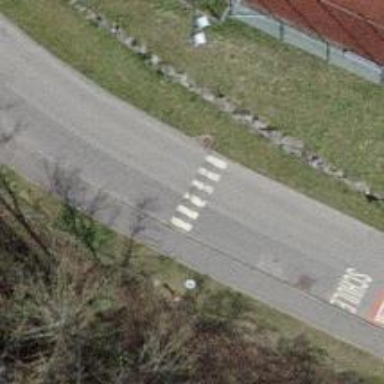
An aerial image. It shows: Bump for traffic calming.